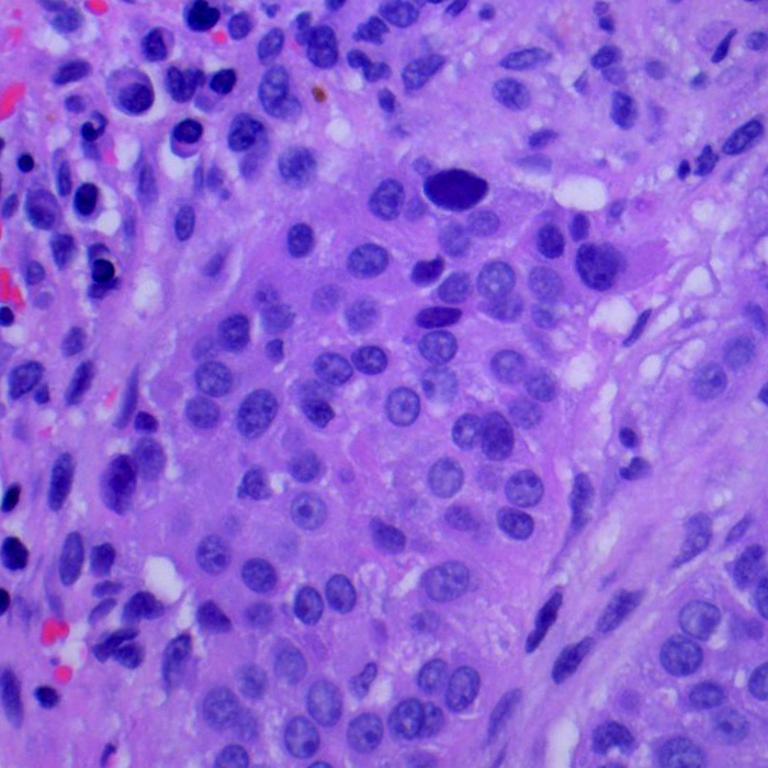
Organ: lung
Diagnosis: squamous carcinomas